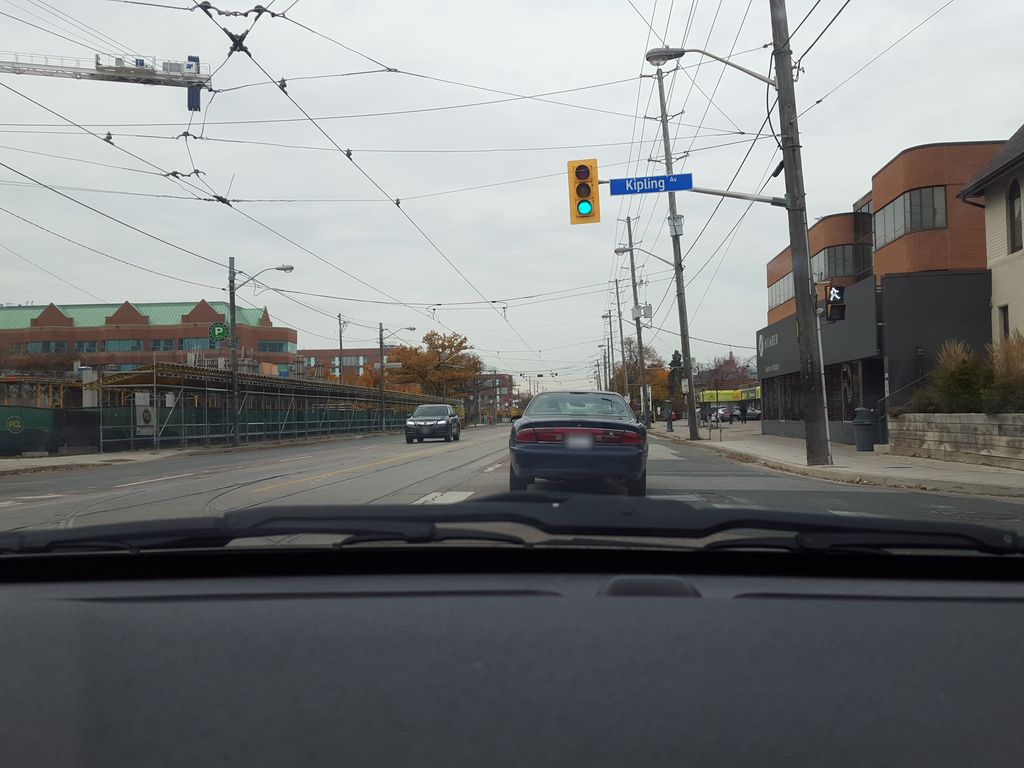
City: toronto